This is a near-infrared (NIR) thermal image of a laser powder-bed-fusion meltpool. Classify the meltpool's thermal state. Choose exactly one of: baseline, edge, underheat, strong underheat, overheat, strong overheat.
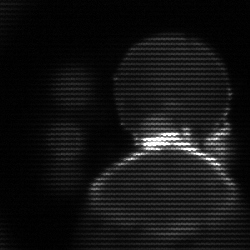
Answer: edge